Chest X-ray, AP view. Patient: 33 years old, sex F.
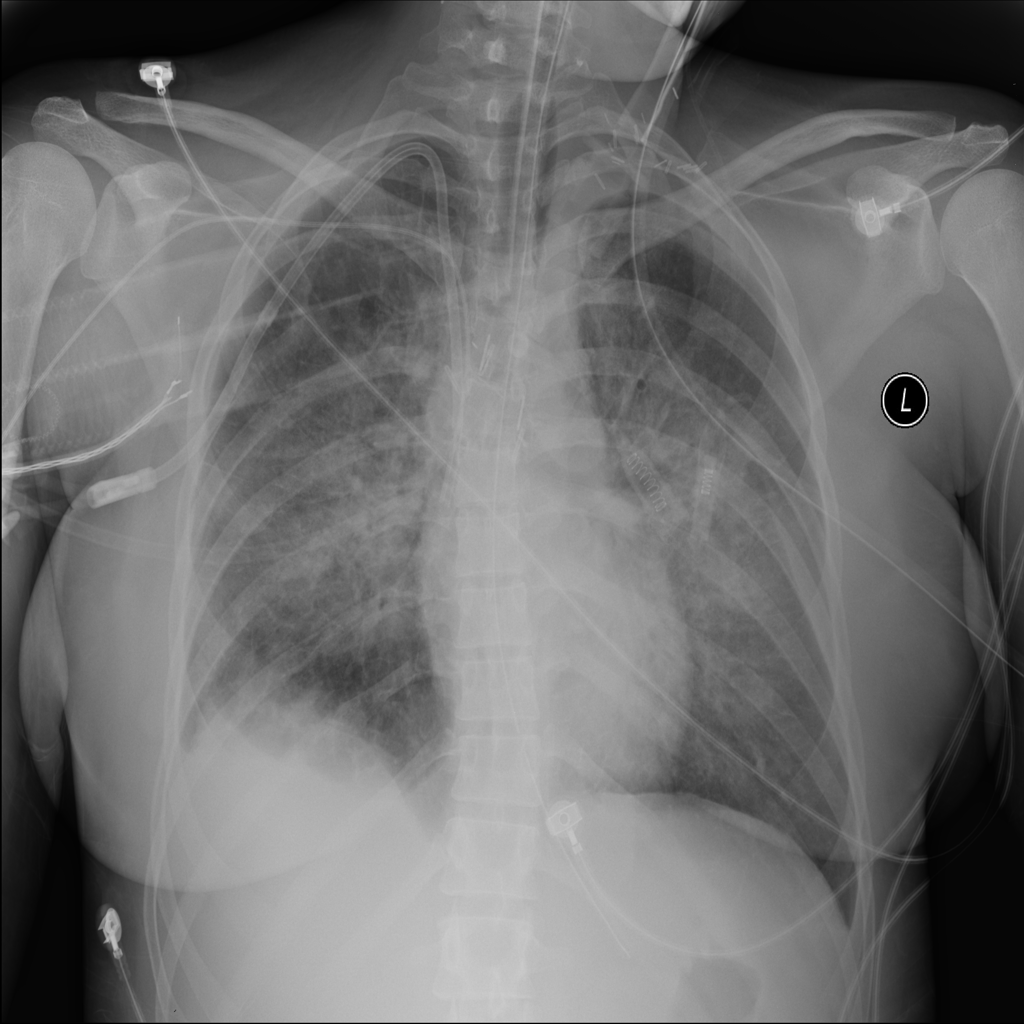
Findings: Edema, Infiltration